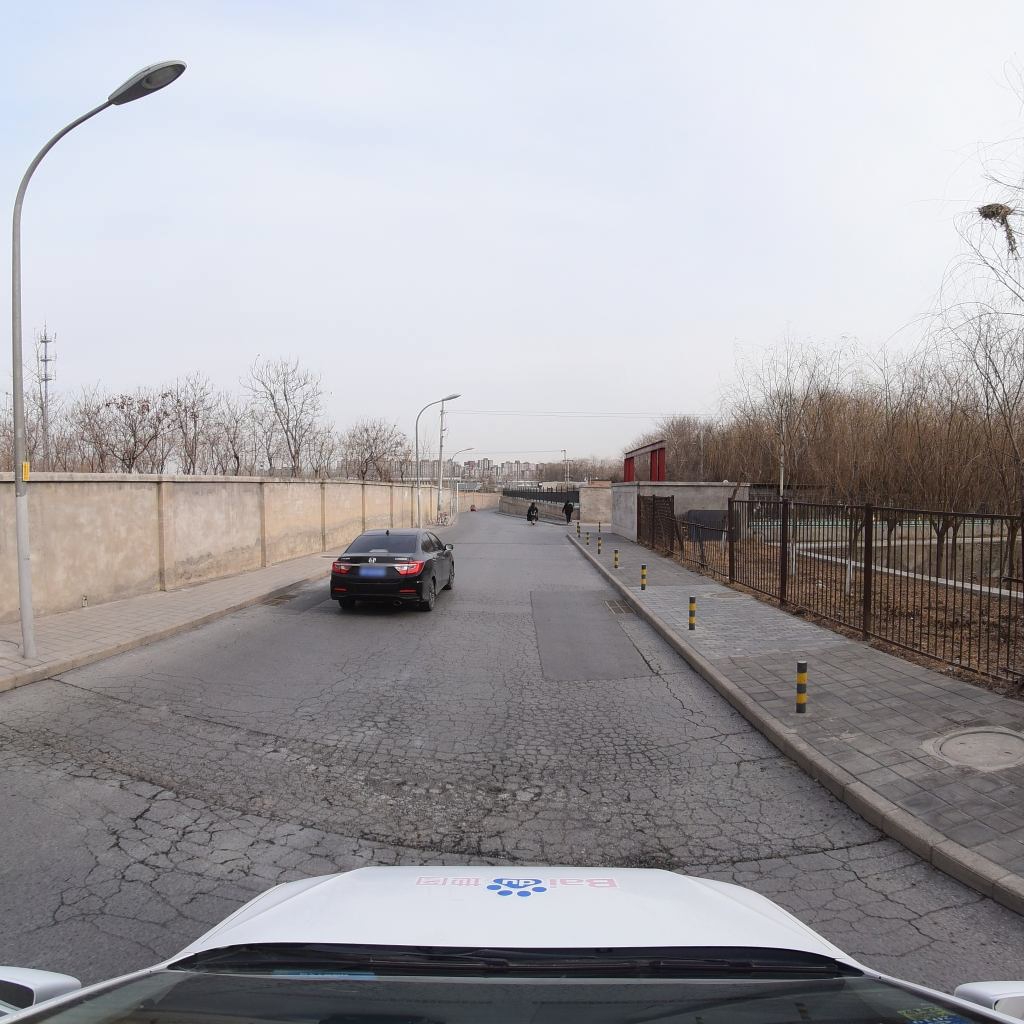
Region: Fengtai
Road damage annotations: alligator crack, manhole cover